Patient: sex F, age 59
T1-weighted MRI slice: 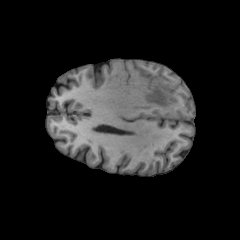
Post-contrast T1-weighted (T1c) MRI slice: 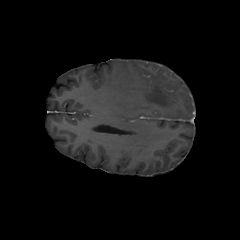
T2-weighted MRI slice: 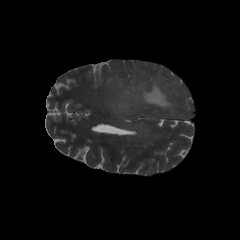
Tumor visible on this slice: yes
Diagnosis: Glioblastoma, IDH-wildtype
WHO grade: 4